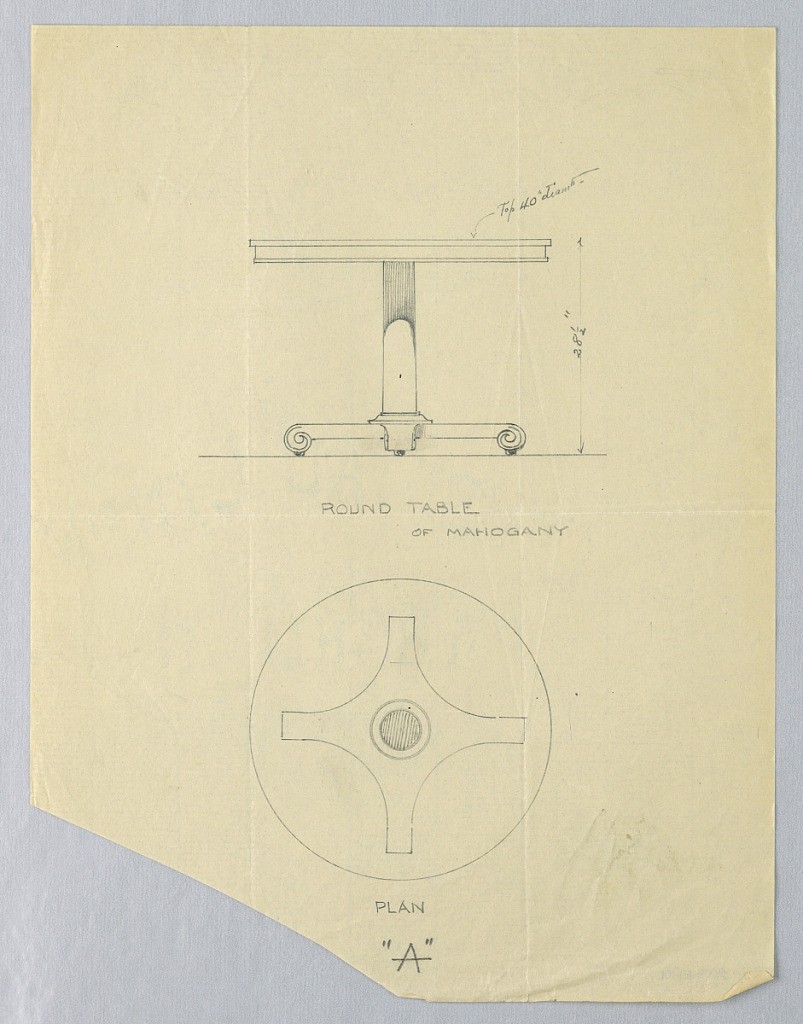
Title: Design for a Round Table of Mahogany "A" (elevation and plan)
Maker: A.N. Davenport Co.
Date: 1900–05
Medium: Graphite on thin, cream paper
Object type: Drawing
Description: In the upper center of sheet, the elevation of table shows molded top sitting on column-like support raised on flat molded base with knurl feet.  Below, in lower segment of sheet at center, the plan shows round table top raised on molded rectangular base with a circular element at center indicating column-shaped support.